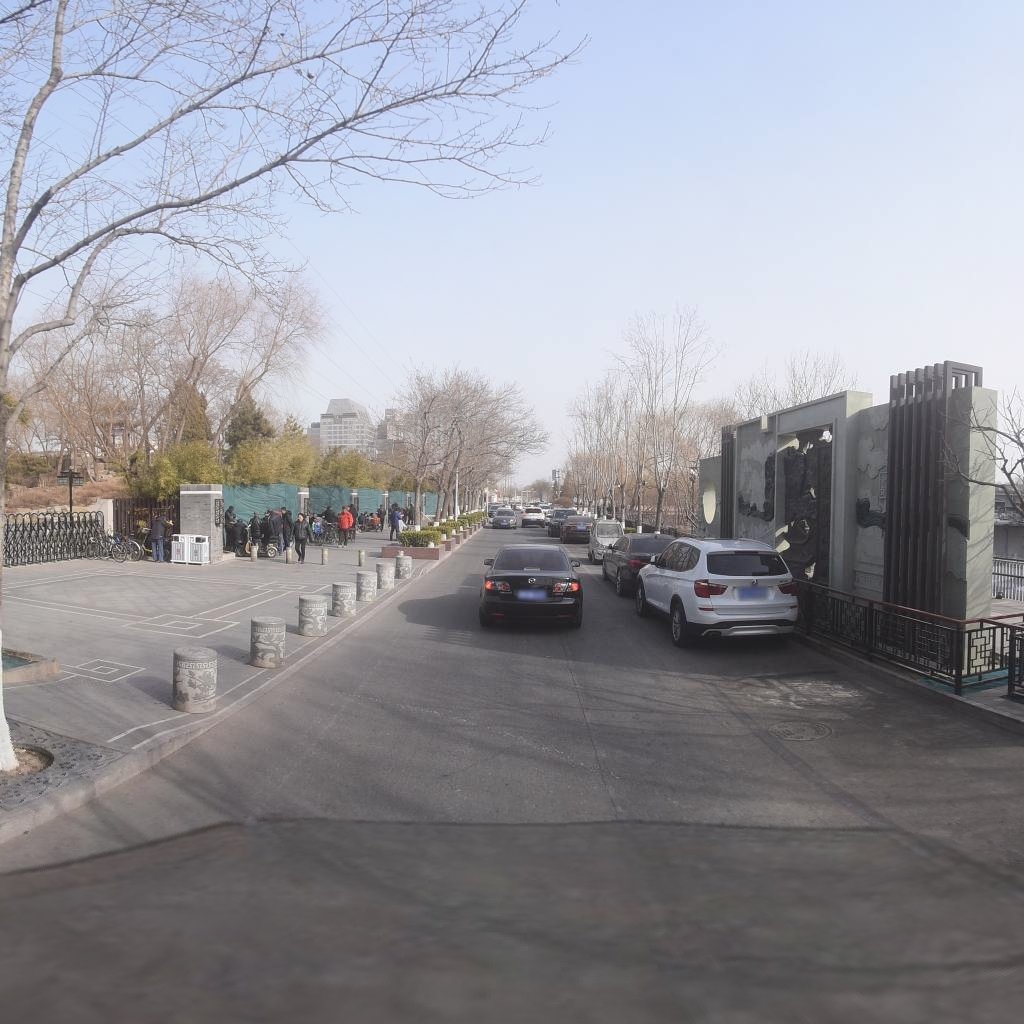
Region: Xicheng
Road damage annotations: longitudinal crack, manhole cover